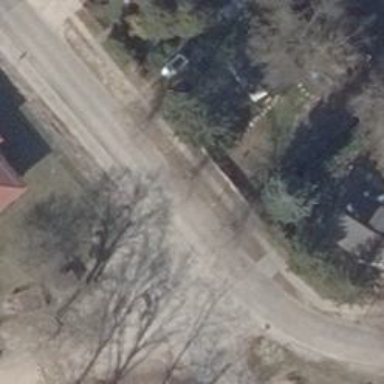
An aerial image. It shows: Residential road with asphalt surface. It has separate sidewalks on both sides and lane markings.